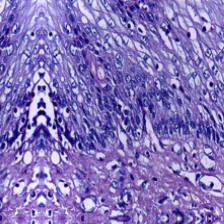
Diagnosis: Normal